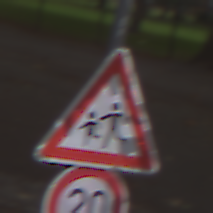
Verkehrszeichen: KinderRechts
Zusatzzeichen unten: Geschwindigkeit20
Umgebung: Outdoor, Urban
Tageszeit: MorningAfternoon
Wetter: Overcast
Licht: Natural
Jahreszeit: NotSpecified
Kontrast: LowContrast